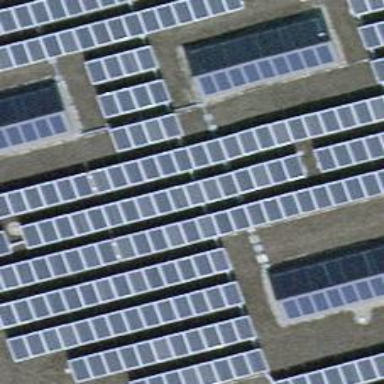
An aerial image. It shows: Solar power generator utilizing photovoltaic technology with solar photovoltaic panels.